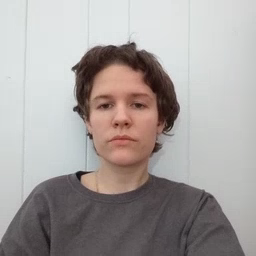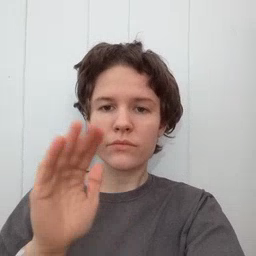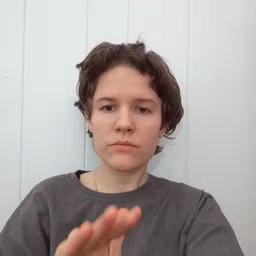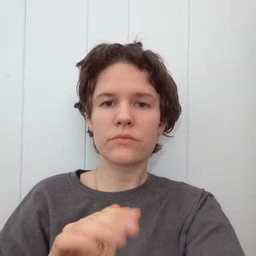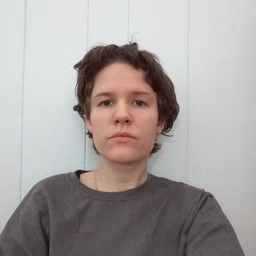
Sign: on